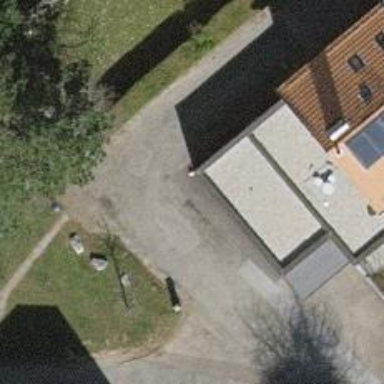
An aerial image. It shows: Flat-roofed garage.